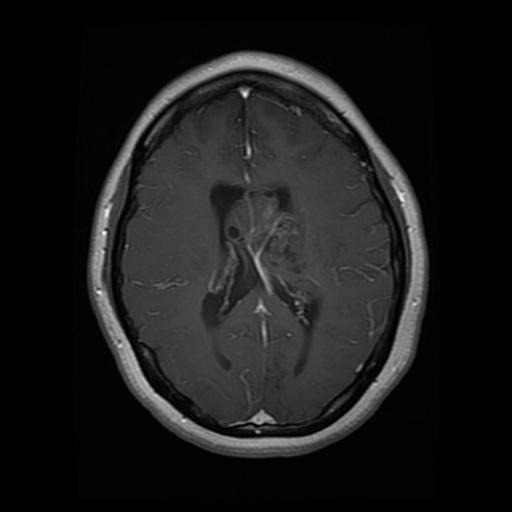
Label: glioma